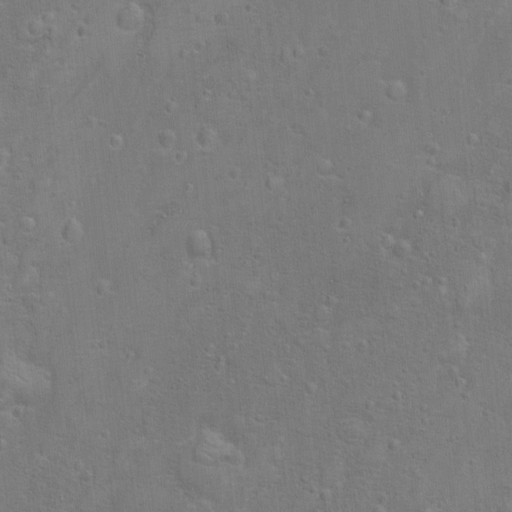
Classes present: Background